Question: I'm trying to fix the width to <800px wide, however Outlook messes up the template and the table width becomes > 1000px and the columns are all uneven widths.
1. go to the template: http://skif.pk/email/sm1/
2. press CTRL+A to select all
3. go to outlook 2010 to compose a new email, or another rich-text email editor
4. press CTRL+V in the rich-text editor
I have only used inline styles and set widths on everything so I'm not sure where the problem comes from

# Resolved
'''
<tr>
<td colspan="1" width="120">&nbsp;</td>
<td colspan="1" width="120">&nbsp;</td>
<td colspan="1" width="120">&nbsp;</td>
<td colspan="1" width="120">&nbsp;</td>
<td colspan="1" width="120">&nbsp;</td>
<td colspan="1" width="120">&nbsp;</td>
</tr>
'''
The first row had no column widths defined previously.
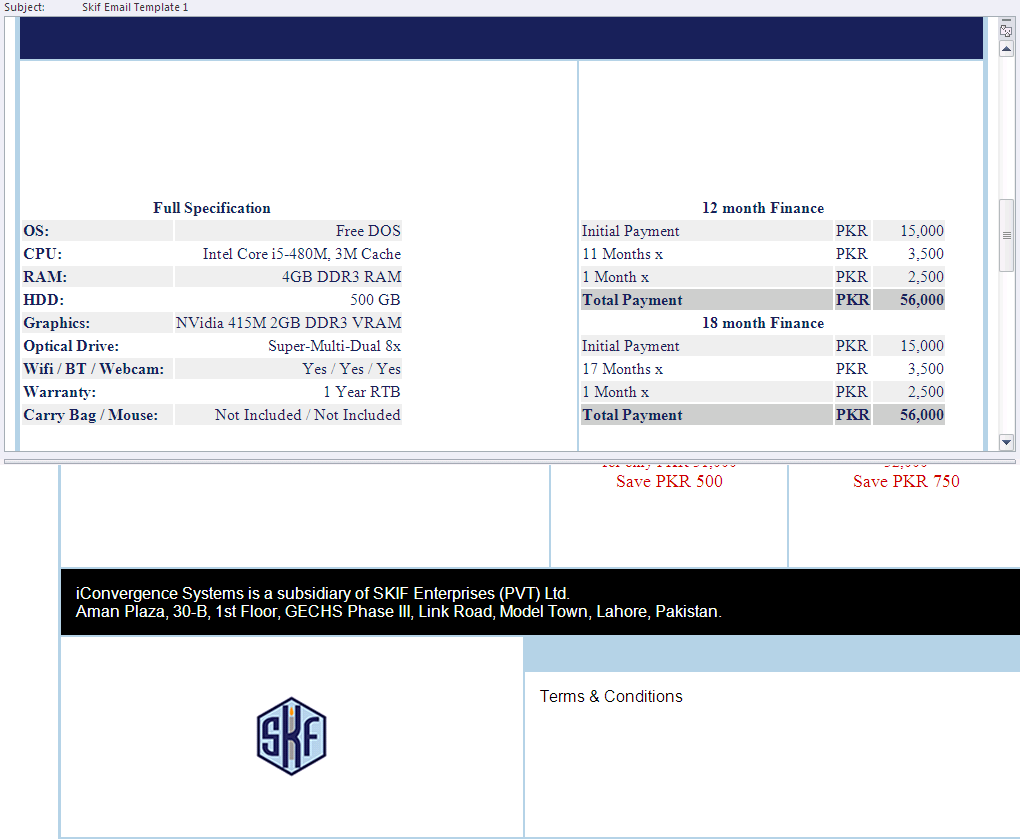
Answer: You setting width wrong. Should be '<table width="780"' not '<table width="780px"'